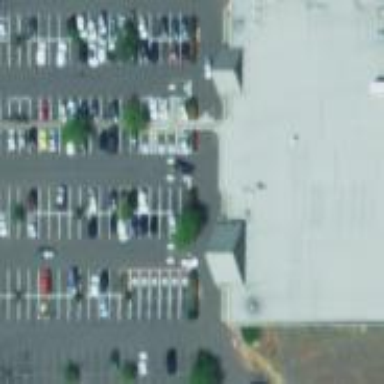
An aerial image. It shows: Parking area.